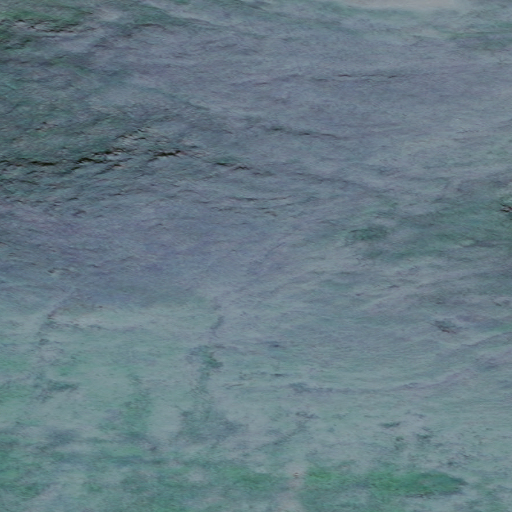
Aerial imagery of mountain in Alaska named Mount Brynteson containing only unknown